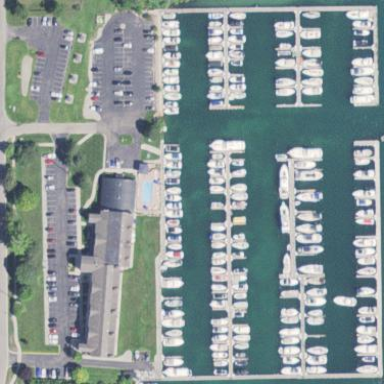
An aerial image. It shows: Marina on leisure land.